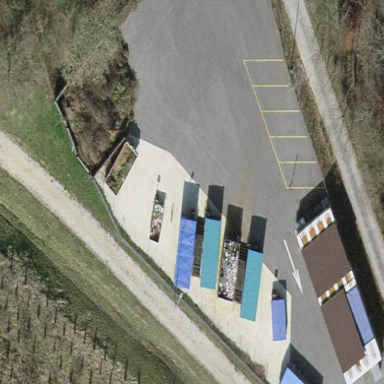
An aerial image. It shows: Recycling centre providing amenities for recycling.